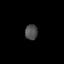
Tissue: skin
Cell type: Epithelial cells
Senescence score: 0.2746
Nuclear area (px): 187
Mean DAPI intensity: 78.091